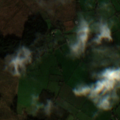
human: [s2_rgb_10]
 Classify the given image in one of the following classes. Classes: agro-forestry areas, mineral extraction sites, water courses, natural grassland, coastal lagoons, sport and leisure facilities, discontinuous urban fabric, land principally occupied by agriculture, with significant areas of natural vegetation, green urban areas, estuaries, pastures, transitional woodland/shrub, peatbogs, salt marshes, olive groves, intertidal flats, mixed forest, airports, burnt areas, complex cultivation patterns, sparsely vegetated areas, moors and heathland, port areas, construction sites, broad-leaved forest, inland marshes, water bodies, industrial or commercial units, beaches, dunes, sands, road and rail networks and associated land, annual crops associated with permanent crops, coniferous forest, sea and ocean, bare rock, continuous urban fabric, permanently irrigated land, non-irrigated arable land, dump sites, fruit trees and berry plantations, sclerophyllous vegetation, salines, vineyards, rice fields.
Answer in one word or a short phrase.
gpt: pastures, coniferous forest, transitional woodland/shrub